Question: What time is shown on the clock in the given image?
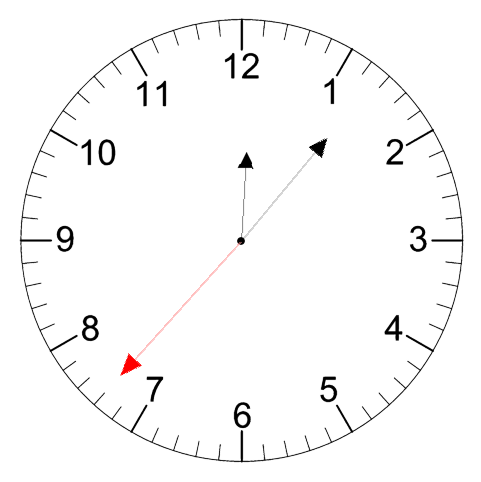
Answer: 12:06:37